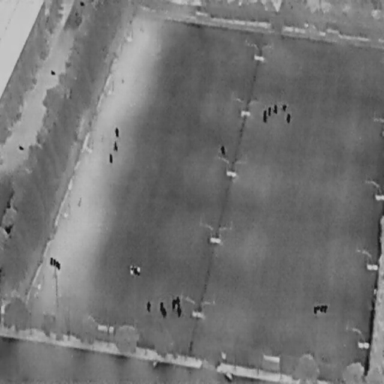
There are 15 People in the infrared image.